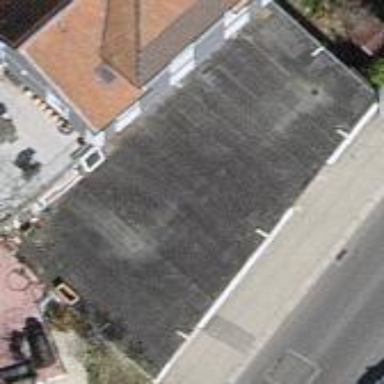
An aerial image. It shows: Group of garages.